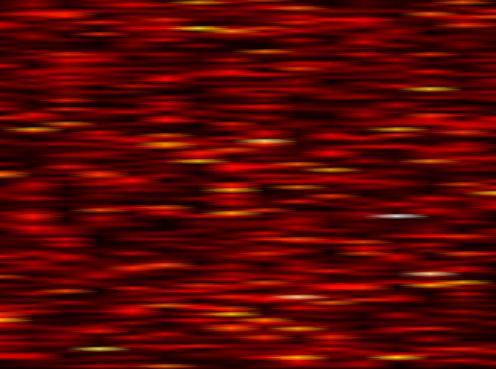
Label: WOLA